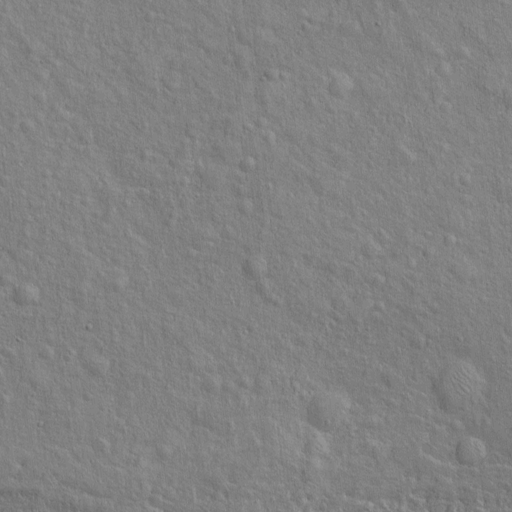
Classes present: Background